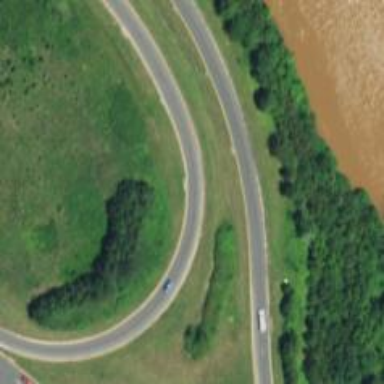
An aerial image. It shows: Trunk link highway.